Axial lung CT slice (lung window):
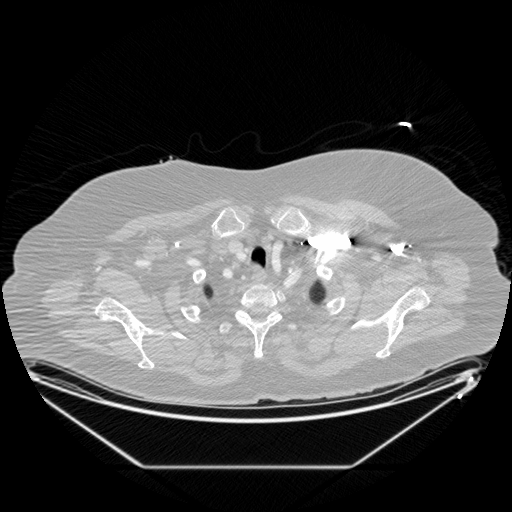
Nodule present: no